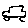
Label: car